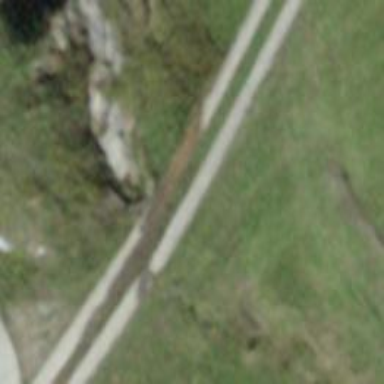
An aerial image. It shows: Culvert tunnel.